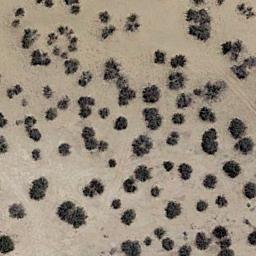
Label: chaparral